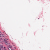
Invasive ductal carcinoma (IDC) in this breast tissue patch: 0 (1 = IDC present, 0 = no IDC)